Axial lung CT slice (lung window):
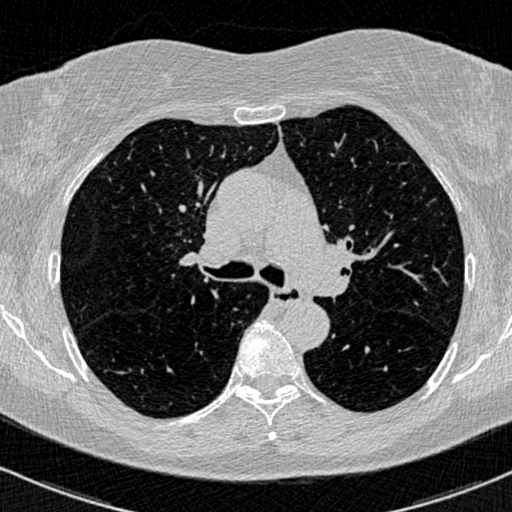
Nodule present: no